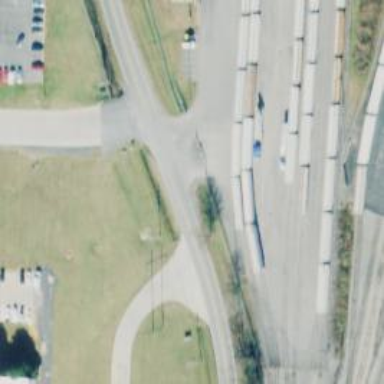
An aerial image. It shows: Rail spur service.